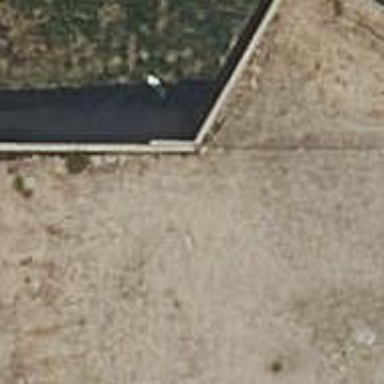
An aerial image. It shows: Fence.